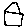
Label: house